Aerial crown-view tile of a tropical tree (Barro Colorado Island, Panama), acquired 20240918:
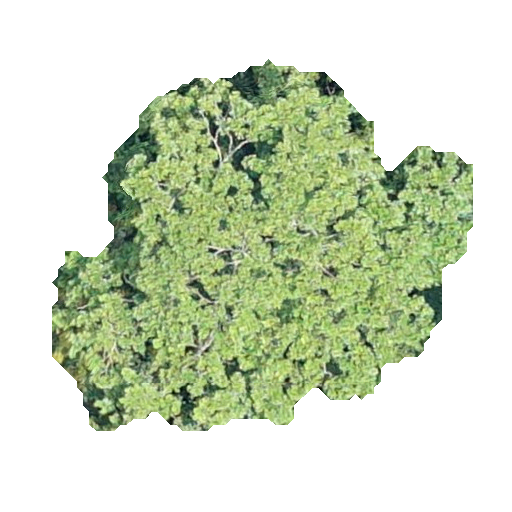
Species: Simarouba amara
GBIF accepted scientific name: Simarouba amara
Crown area: 170.079 m²